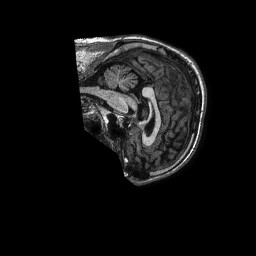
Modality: T1w
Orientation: sagittal
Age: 58
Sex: male
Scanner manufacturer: philips
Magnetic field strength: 1.5 T
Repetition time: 0.007879 s
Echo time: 0.003591 s